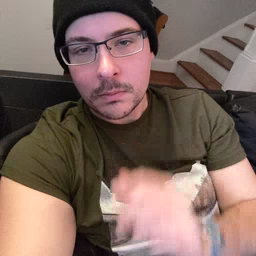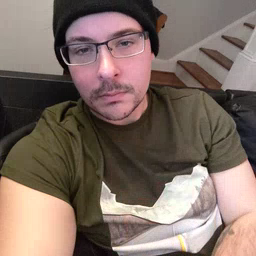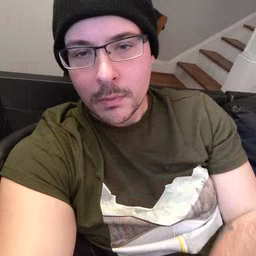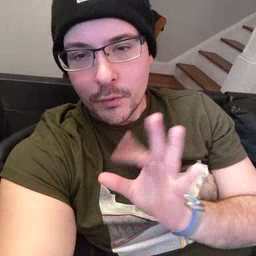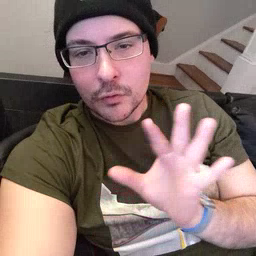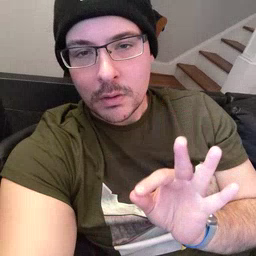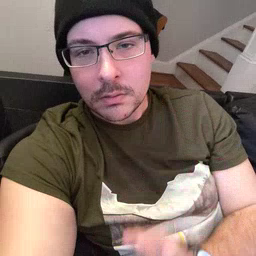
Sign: frenchfries